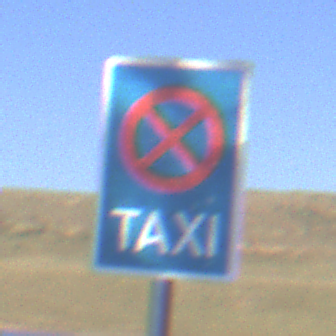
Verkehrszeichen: Taxenstand
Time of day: MorningAfternoon
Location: Outdoor (Nature)
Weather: Clear
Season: NotSpecified
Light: Natural